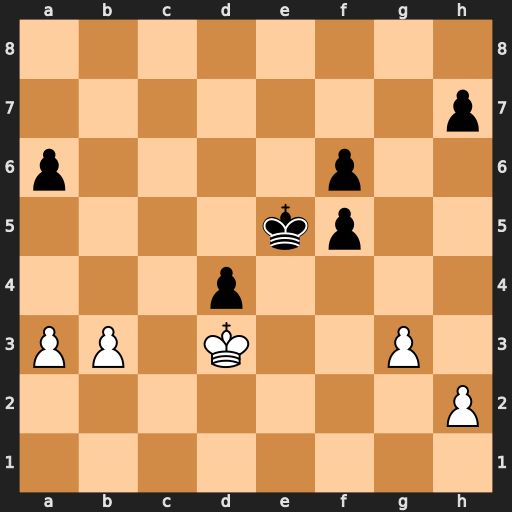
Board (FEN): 8/7p/p4p2/4kp2/3p4/PP1K2P1/7P/8
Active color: w
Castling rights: -
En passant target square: -
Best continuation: b4 Kd5 a4 Ke5 b5